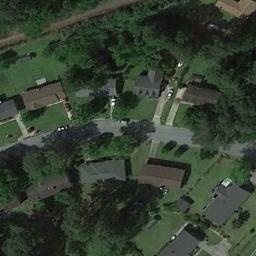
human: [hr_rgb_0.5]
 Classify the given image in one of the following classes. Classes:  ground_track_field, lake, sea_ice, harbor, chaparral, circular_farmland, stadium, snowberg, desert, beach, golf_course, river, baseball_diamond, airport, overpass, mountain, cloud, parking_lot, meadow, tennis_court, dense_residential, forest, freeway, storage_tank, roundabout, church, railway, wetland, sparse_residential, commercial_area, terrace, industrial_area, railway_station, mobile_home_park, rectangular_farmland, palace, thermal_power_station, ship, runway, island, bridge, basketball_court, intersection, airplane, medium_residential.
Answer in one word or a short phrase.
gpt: medium_residential